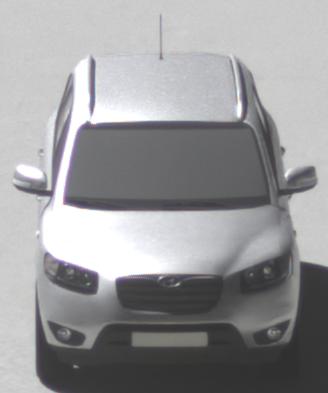
Make: Hyundai
Model: Santa Fe 2.4
Detailed model: Santa Fe (CM)
Model produced from: 2010/01
Model produced until: 2012/09
Doors: 5
Color: white
Road condition: dry road
Daytime: midday
Contrast: high contrast